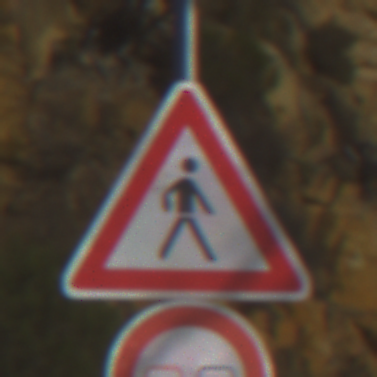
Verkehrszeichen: FussgaengerLinks
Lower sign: Ueberholverbot
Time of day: MorningAfternoon
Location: Outdoor (RoadRail)
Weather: PartlyCloudy
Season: NotSpecified
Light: Natural